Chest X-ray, AP view. Patient: 45 years old, sex M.
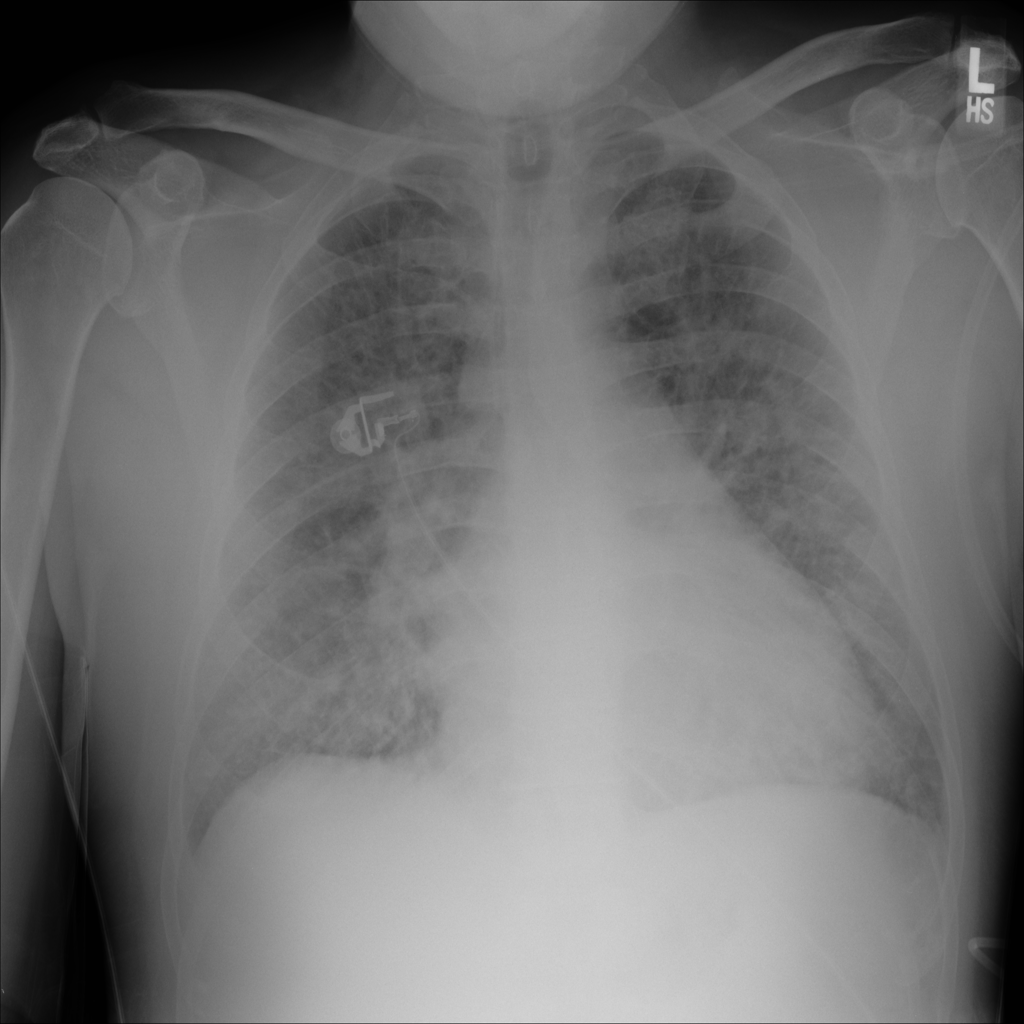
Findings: No Finding